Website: walmart
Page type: account-selection
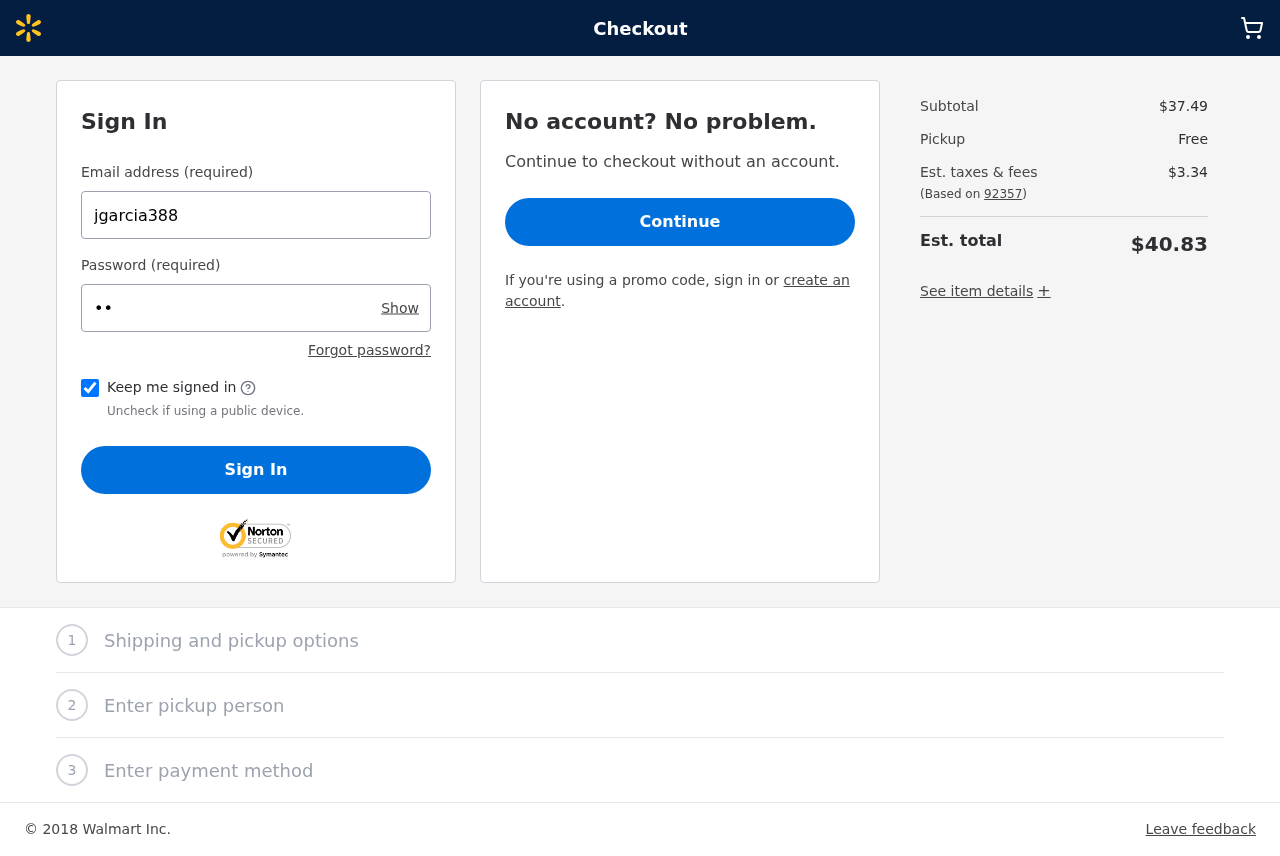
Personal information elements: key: PII_LOGIN_USERNAME
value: jgarcia388
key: PII_POSTCODE
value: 92357
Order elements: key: ORDER_SUBTOTAL
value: $37.49
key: ORDER_TAX
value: $3.34
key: ORDER_TOTAL
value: $40.83